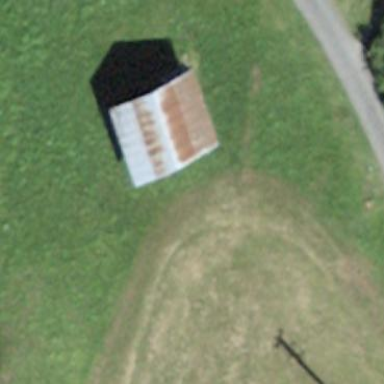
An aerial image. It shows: Shed.